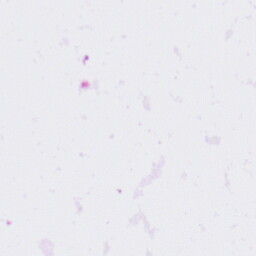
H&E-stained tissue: Ovarian